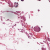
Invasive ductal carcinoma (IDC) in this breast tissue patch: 0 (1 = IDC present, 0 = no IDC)